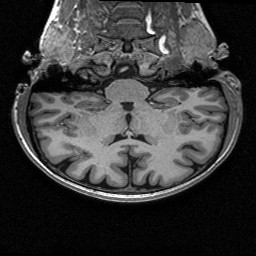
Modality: T1w
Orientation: sagittal
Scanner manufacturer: siemens
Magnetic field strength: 3 T
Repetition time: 2.53 s
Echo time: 0.00267 s